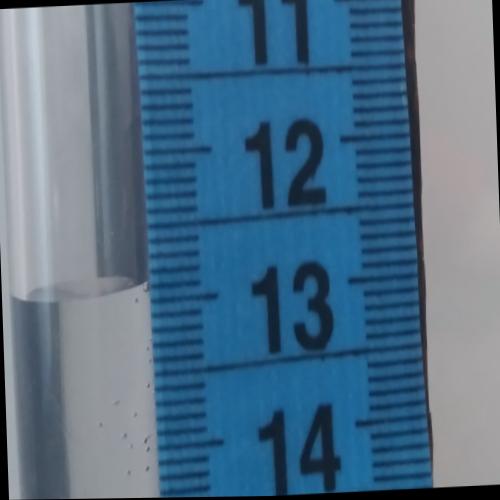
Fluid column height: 12.9 cm